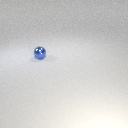
small blue metal sphere